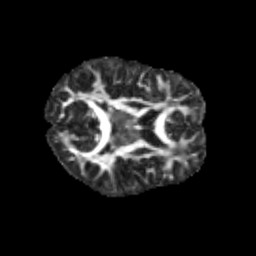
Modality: FA
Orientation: axial
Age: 11
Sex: male
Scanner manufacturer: siemens
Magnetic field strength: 3 T
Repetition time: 3.8 s
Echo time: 0.07 s